Interaction volume radius: 10 \u00c5
Interaction volume height: 35 \u00c5
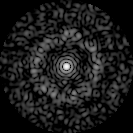
Disorder parameter: 0.8408